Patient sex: M
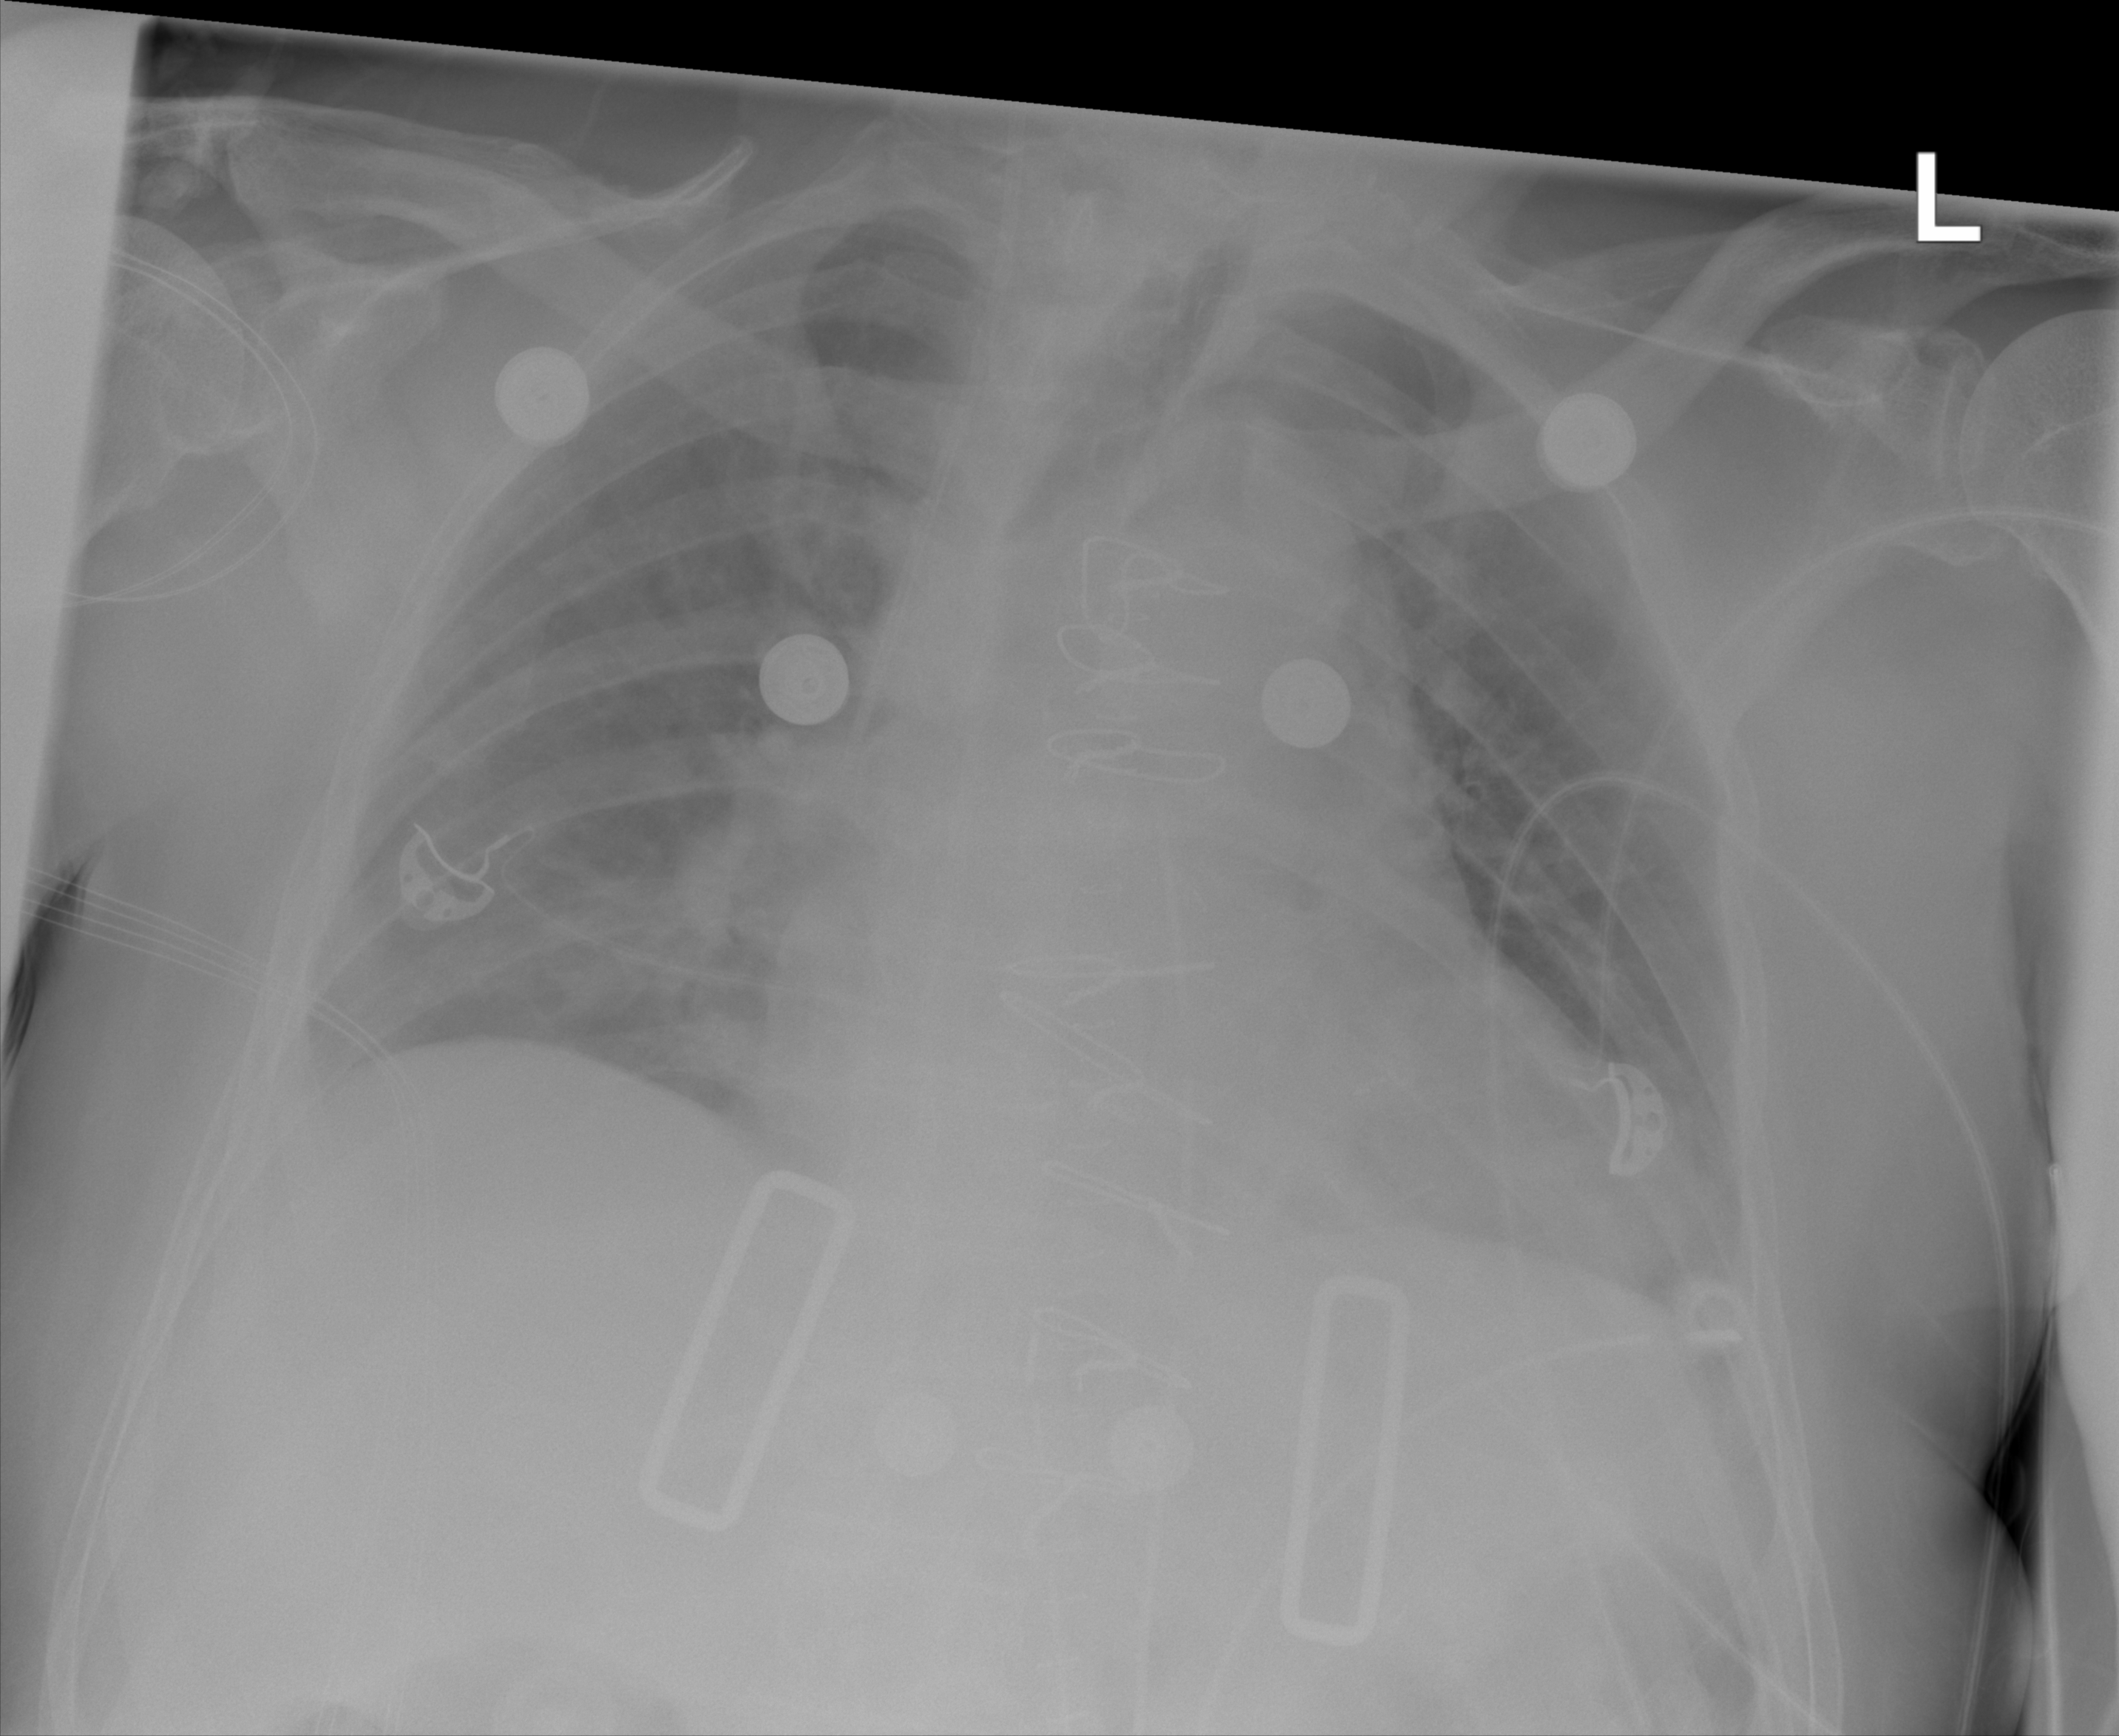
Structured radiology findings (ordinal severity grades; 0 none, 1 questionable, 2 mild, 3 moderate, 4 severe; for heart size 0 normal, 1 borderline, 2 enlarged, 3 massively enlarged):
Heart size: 0
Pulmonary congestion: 0
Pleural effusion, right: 0
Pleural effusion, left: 1
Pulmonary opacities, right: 0
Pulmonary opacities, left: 0
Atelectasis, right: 0
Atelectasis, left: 2